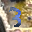
Label: 3